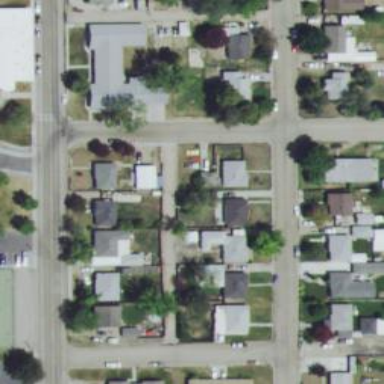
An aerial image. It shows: Alleyway designated as service road.